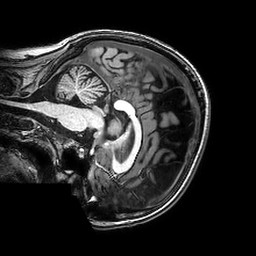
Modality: T1w
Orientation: sagittal
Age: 20
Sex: female
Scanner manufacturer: philips
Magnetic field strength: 3 T
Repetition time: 0.008211 s
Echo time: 0.00377 s